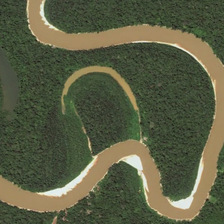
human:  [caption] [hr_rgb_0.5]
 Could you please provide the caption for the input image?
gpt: there is a bald stripe of land in the forest embraces this curved yellow river .

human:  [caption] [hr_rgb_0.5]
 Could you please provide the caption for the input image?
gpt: the muddy river winds through the rainforest  stirring white spray at the turning areas .

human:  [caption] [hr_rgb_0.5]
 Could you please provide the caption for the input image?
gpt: the twisty khaki river is across the dense forest .

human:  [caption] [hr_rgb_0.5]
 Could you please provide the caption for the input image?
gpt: the twisty khaki river is across the dense forest .

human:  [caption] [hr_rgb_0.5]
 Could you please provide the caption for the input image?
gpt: many green trees are in two sides of a curved yellow river .